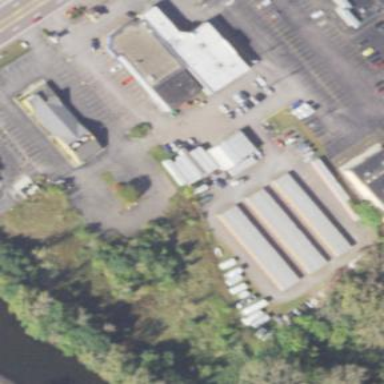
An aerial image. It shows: Storage rental shop.